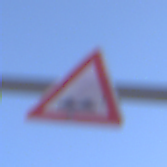
Verkehrszeichen: UnebeneFahrbahn
Umgebung: Outdoor, Nature
Tageszeit: MorningAfternoon
Wetter: PartlyCloudy
Licht: Natural
Jahreszeit: NotSpecified
Kontrast: HighContrast